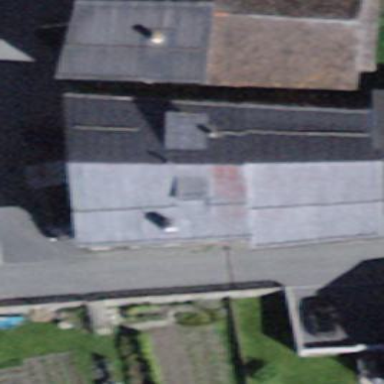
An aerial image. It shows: Building with gabled roof oriented across its structure.